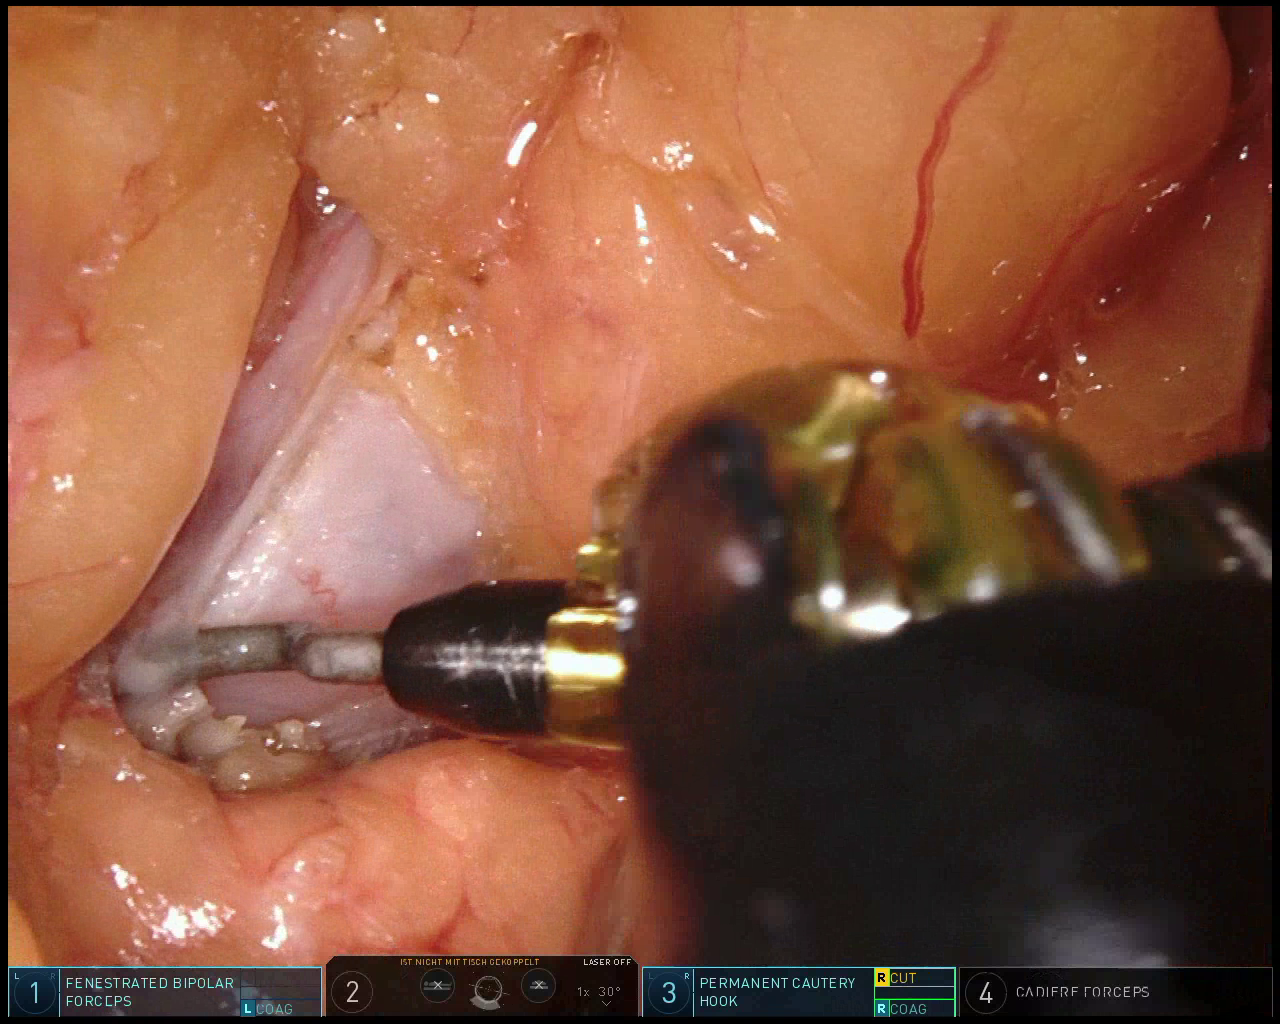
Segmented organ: stomach
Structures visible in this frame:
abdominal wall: no
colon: no
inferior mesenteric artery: no
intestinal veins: no
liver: no
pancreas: yes
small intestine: no
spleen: no
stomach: yes
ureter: no
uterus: no
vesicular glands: no